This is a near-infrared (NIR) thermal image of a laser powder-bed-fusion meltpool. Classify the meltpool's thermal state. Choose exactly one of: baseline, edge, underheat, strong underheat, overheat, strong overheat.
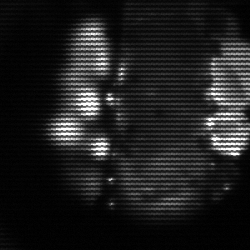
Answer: strong underheat